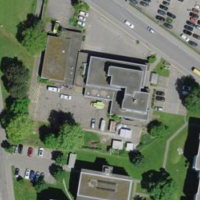
EUNIS habitat code: 54
Species observed at this site:
Trifolium repens